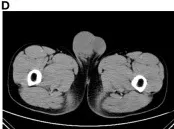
(D) Testicular CT demonstrating a low-density mass in the right scrotum.
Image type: radiology (ct)